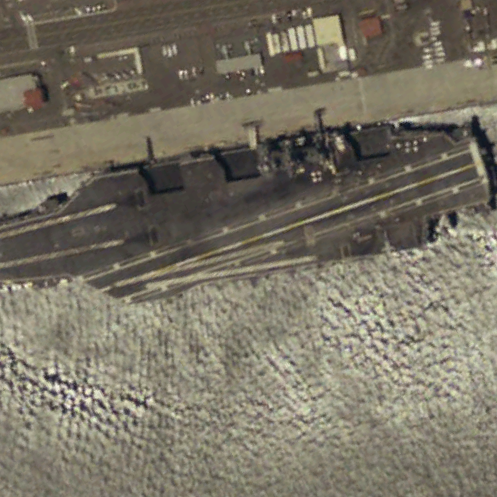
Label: aircraft_carrier